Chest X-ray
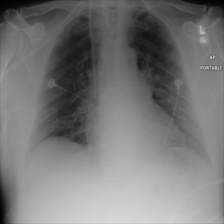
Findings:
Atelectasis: negative
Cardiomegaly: negative
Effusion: negative
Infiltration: negative
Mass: negative
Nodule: negative
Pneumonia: negative
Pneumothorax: negative
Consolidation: negative
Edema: negative
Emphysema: negative
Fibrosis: negative
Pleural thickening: negative
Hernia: negative